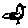
Label: bird